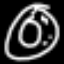
Label: donut